Field crop: tomato
Growth stage: 1
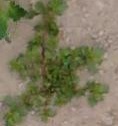
Species: portulaca